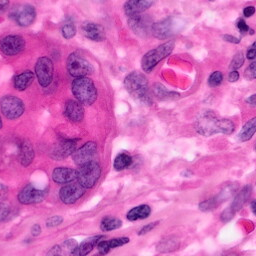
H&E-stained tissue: Pancreatic